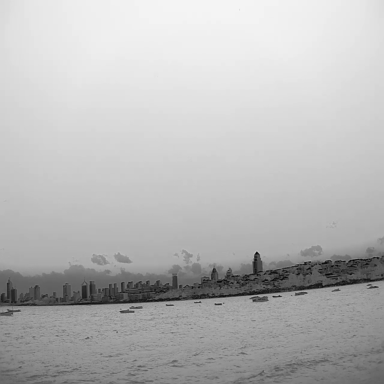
There are 11 bulk_carriers in the infrared image.